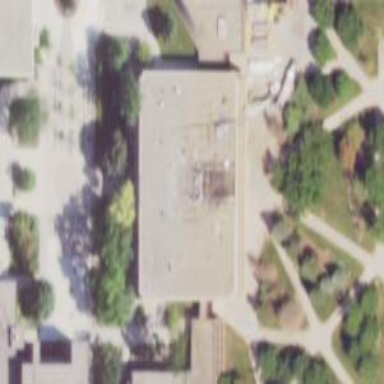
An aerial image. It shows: University building.